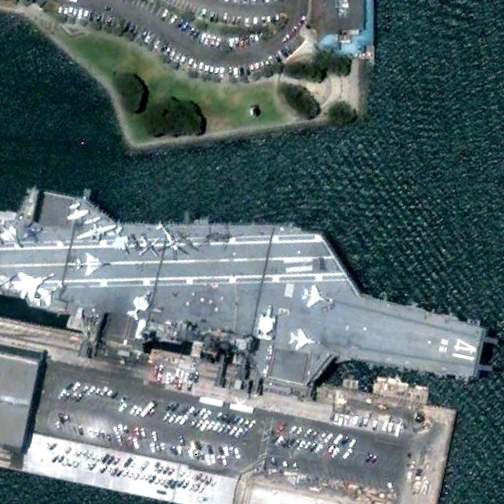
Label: aircraft_carrier